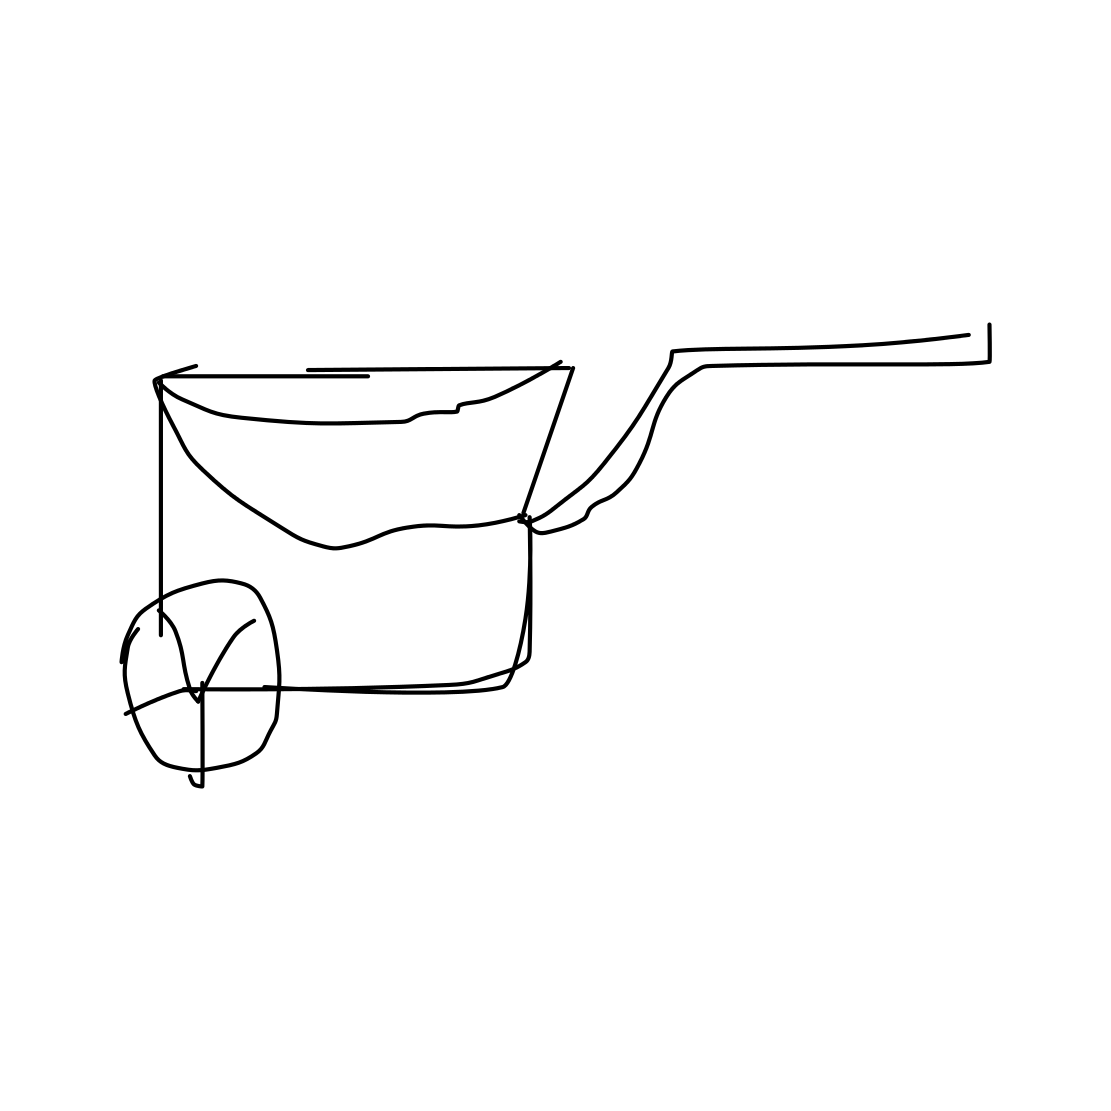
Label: wheelbarrow